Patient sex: F
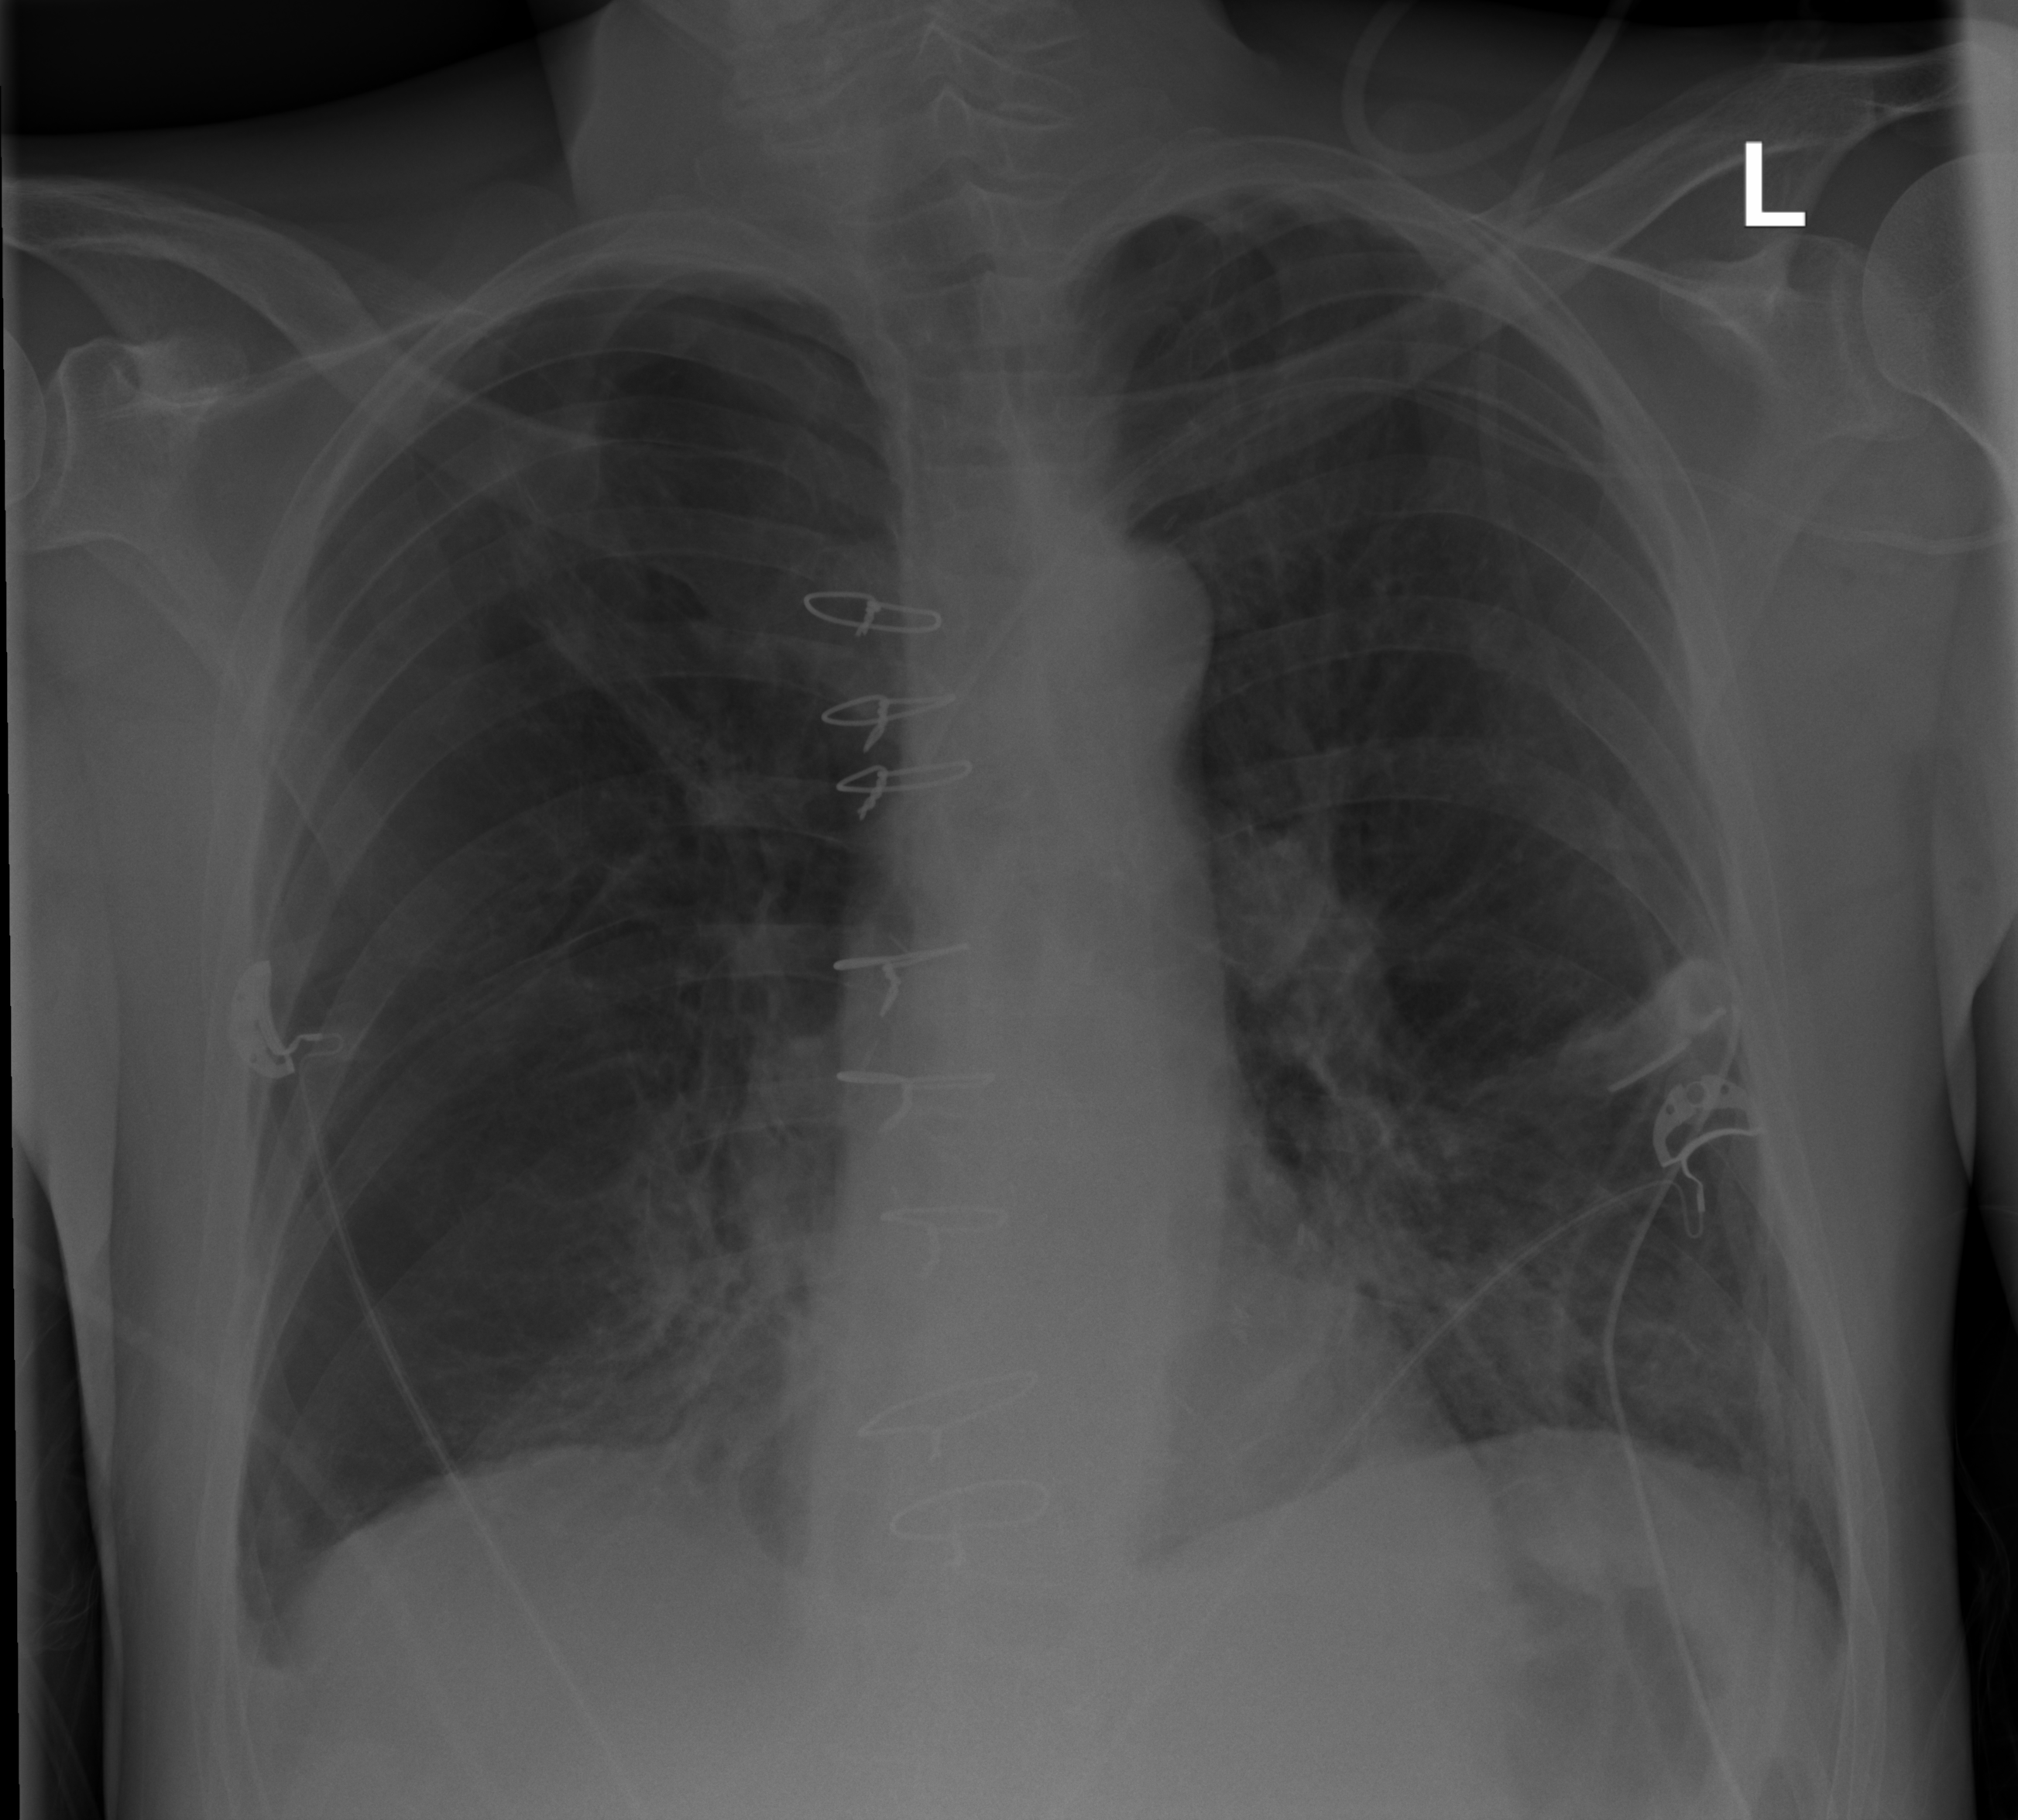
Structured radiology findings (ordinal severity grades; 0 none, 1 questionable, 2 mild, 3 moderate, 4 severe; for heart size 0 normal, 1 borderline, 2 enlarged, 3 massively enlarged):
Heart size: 0
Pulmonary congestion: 0
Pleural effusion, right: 0
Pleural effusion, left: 0
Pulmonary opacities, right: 2
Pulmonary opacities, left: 2
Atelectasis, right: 2
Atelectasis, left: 2